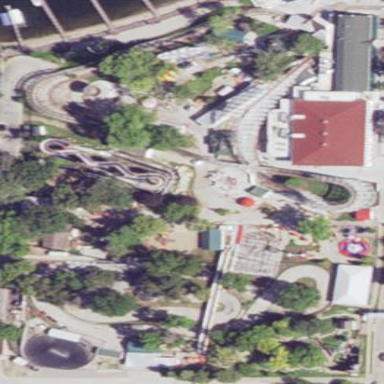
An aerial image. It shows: Theme park.